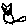
Label: cat